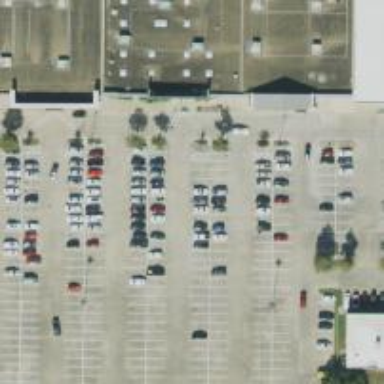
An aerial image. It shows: Parking space is available.